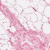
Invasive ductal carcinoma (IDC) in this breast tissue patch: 0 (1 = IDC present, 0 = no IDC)